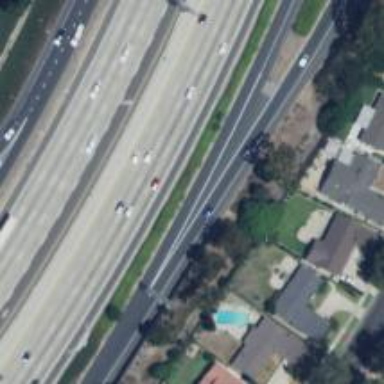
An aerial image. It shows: Motorway.